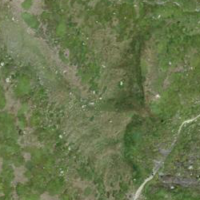
EUNIS habitat code: 26
Species observed at this site:
Dactylorhiza maculata
Crepis aurea
Micranthes stellaris